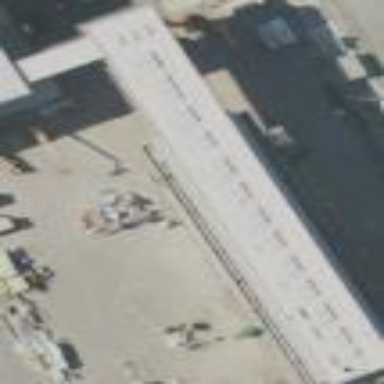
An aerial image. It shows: Transportation building.